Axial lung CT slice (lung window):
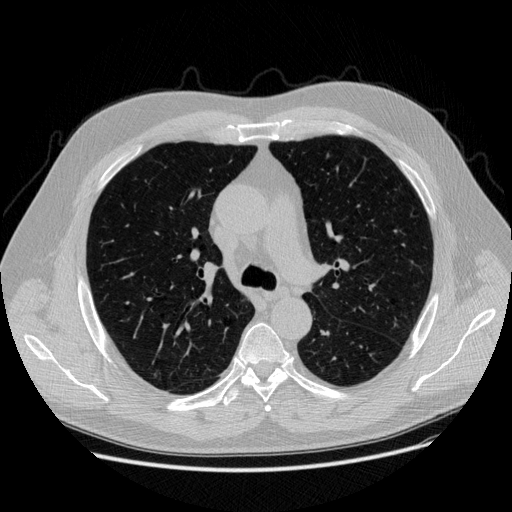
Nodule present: no